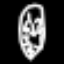
Label: clock